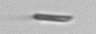
Label: fiber